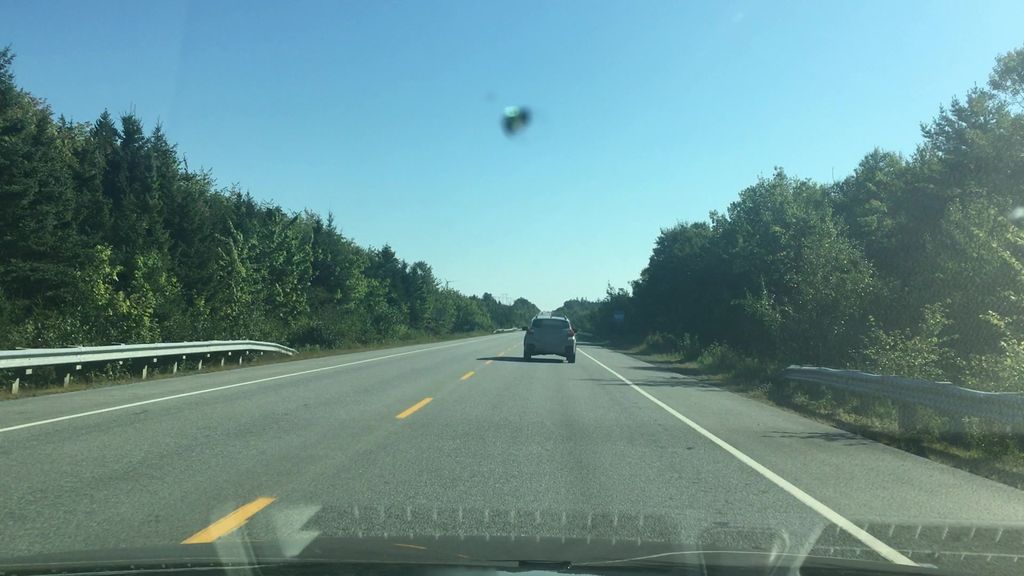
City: halifax